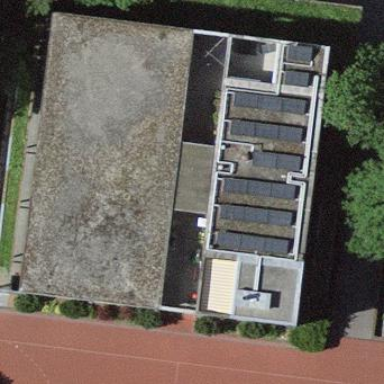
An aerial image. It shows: School building.